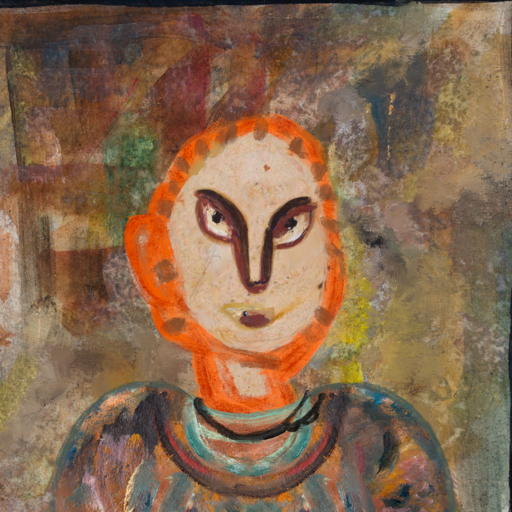
Background: Mosgoul, Head And Neck Front: Rupkatha, Face Front: After_Raid, Bust: Boggyland, Hair Front: Blank, Head Accessory: Blank, Second Necklace: Blank, Necklace: Orphan, Baby: Blank